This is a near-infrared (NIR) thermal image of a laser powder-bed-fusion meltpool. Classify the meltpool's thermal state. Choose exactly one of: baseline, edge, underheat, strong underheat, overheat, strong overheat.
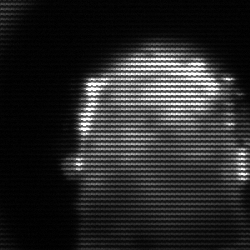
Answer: baseline